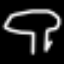
Label: mushroom